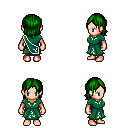
a pixel art fantasy rpg character, female body template, human, light skin, sash dress, red pants, green long bangs hairstyle, four views (front, back, left, right), 2x2 character sprite sheet, small pixel art, hard edges, no anti-aliasing